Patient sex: M
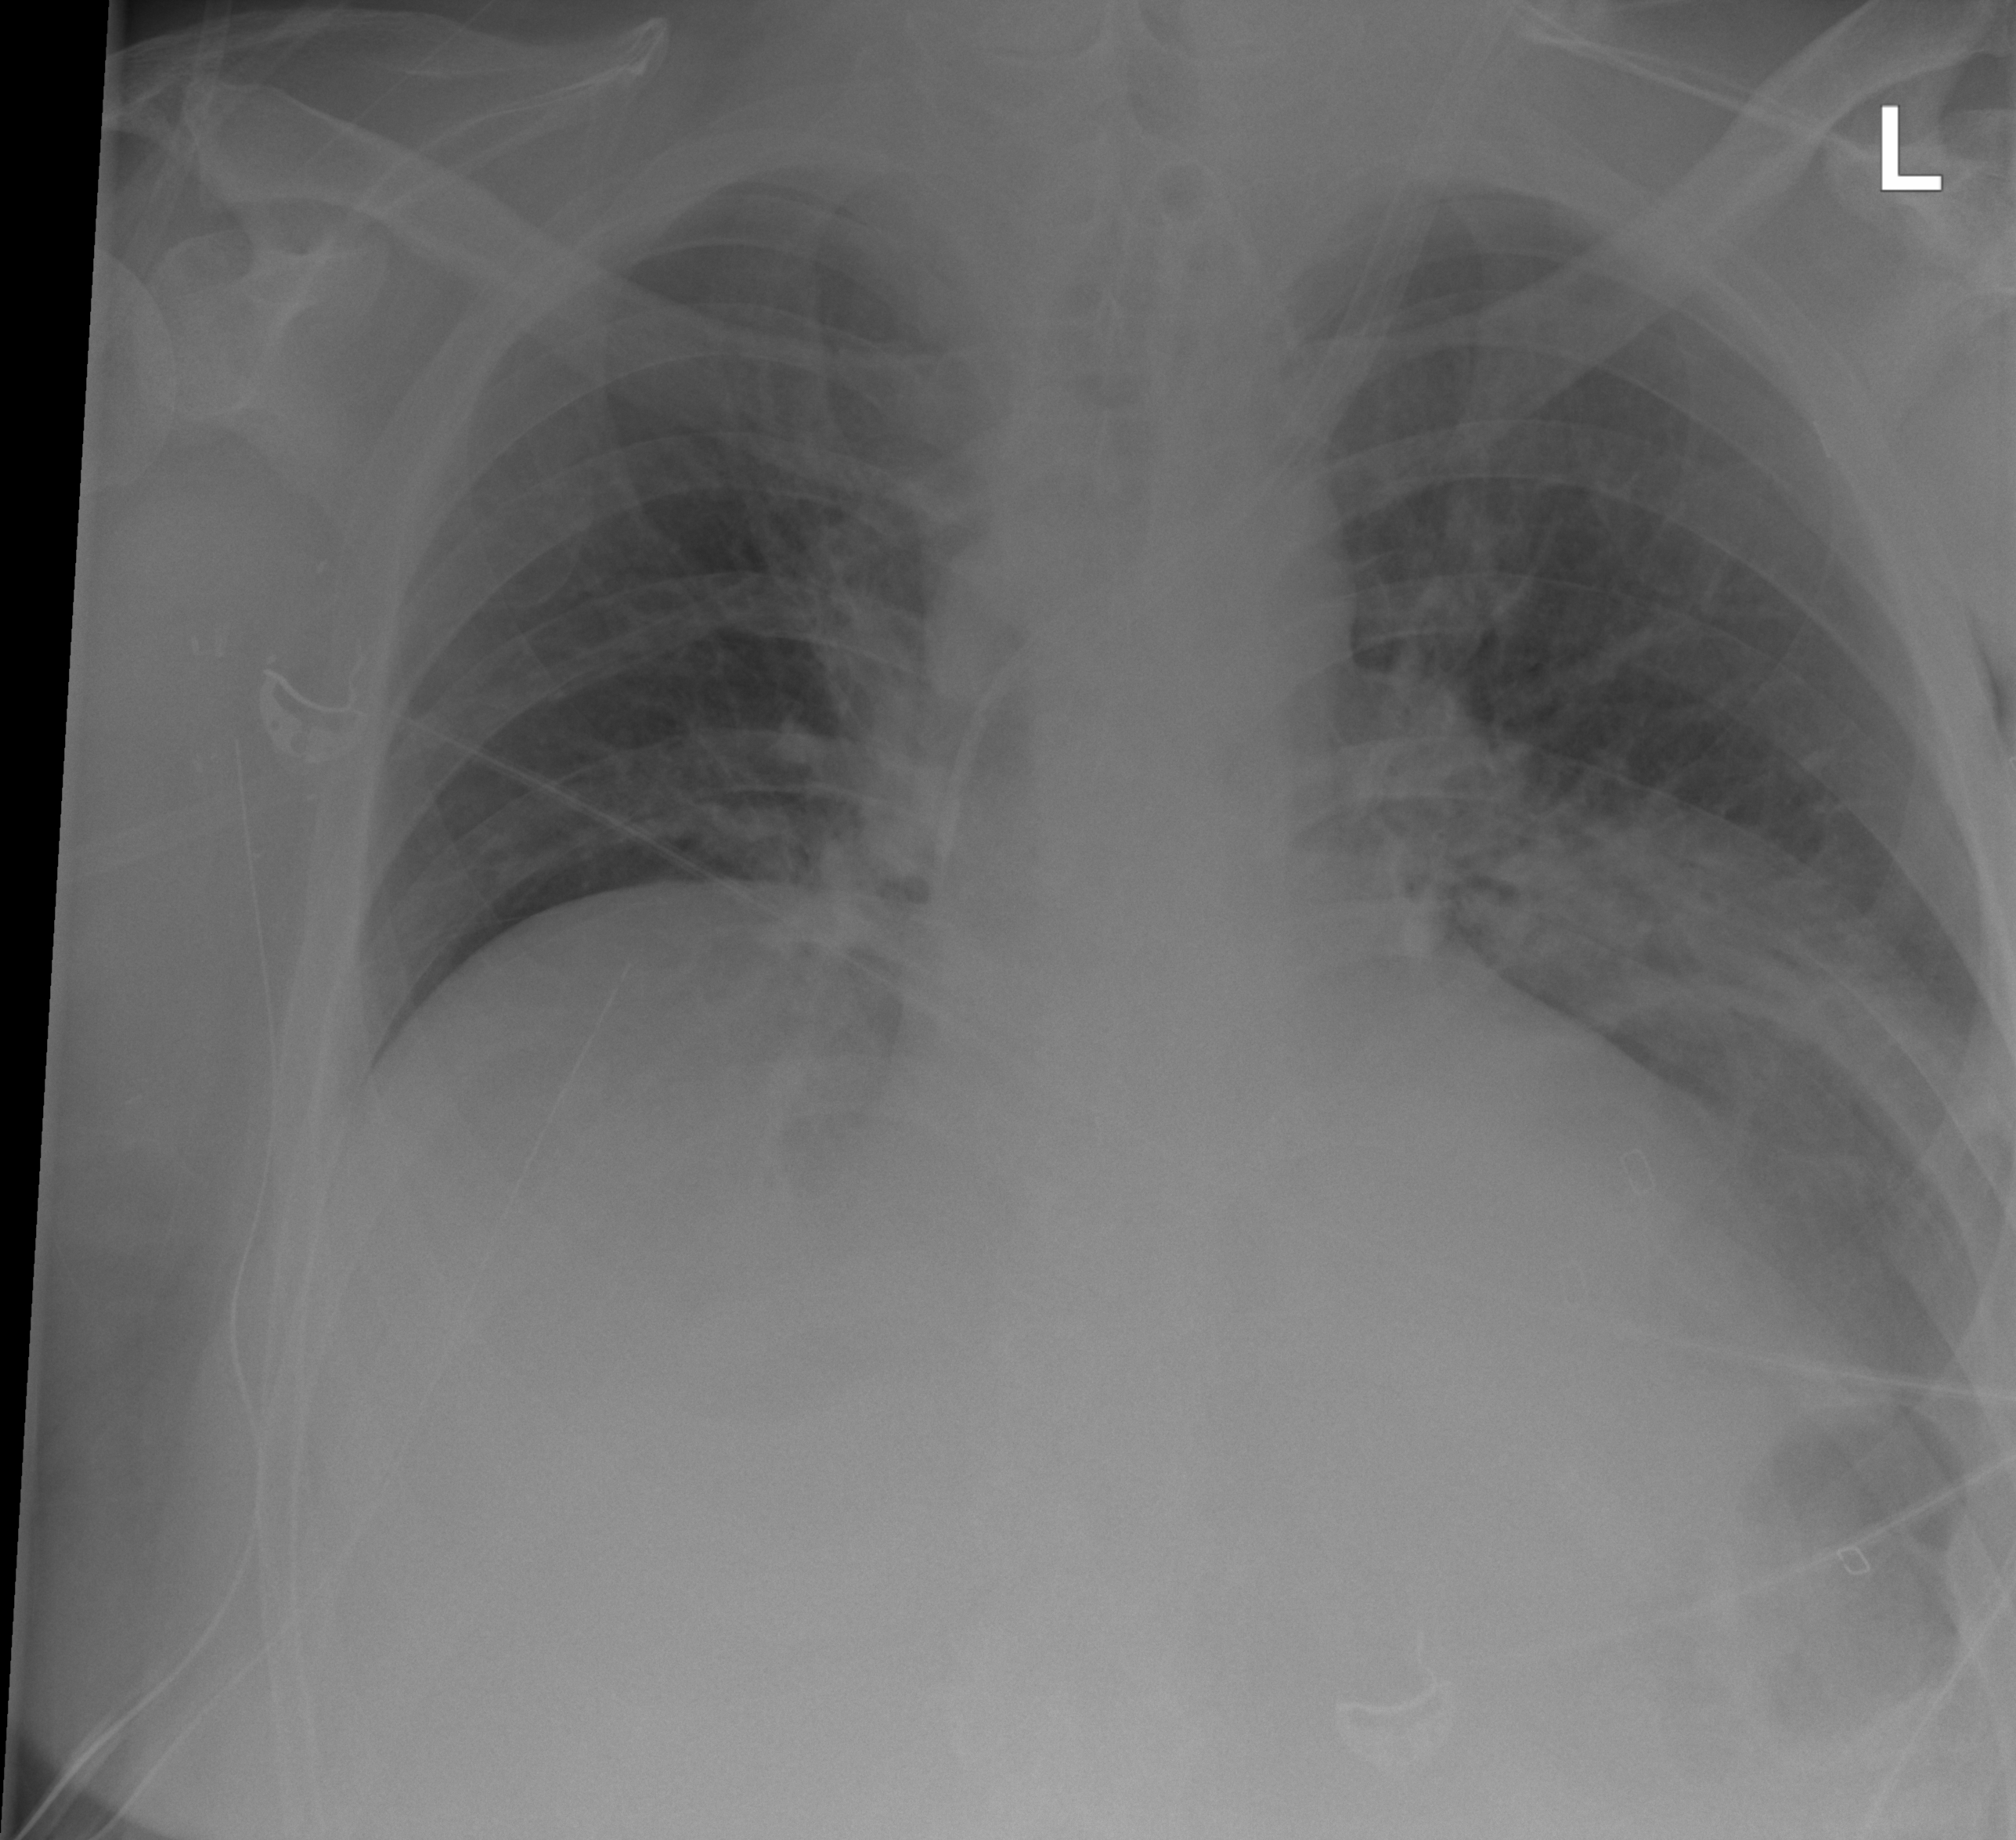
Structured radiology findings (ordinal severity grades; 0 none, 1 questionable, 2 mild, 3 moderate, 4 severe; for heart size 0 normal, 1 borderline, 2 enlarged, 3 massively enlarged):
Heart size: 2
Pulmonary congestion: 0
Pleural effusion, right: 0
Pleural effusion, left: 2
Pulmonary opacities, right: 0
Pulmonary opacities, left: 3
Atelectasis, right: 2
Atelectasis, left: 3